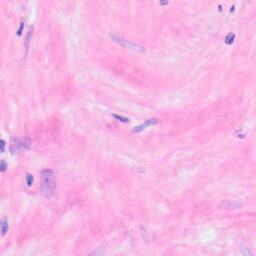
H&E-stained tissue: Kidney